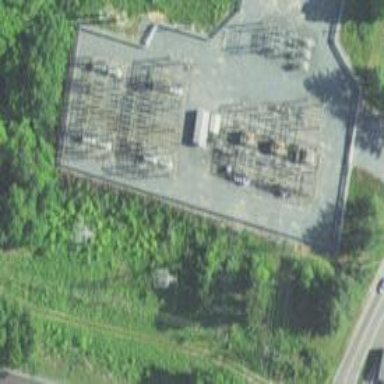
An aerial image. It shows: Switch used for power control.